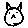
Label: cat